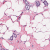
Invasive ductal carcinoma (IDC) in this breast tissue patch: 0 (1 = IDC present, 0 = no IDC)